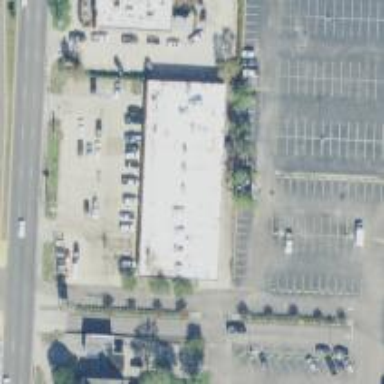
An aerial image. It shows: Convenience shop.